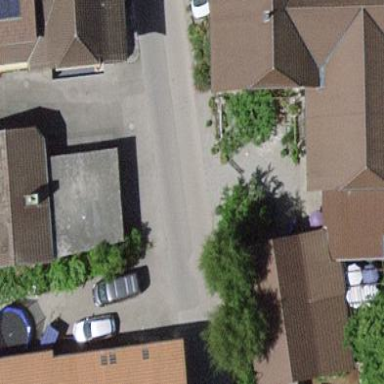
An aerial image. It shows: Garage building.